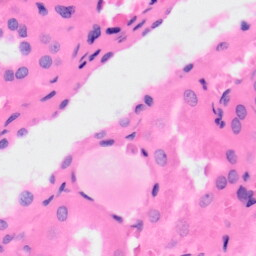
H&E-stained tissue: Kidney